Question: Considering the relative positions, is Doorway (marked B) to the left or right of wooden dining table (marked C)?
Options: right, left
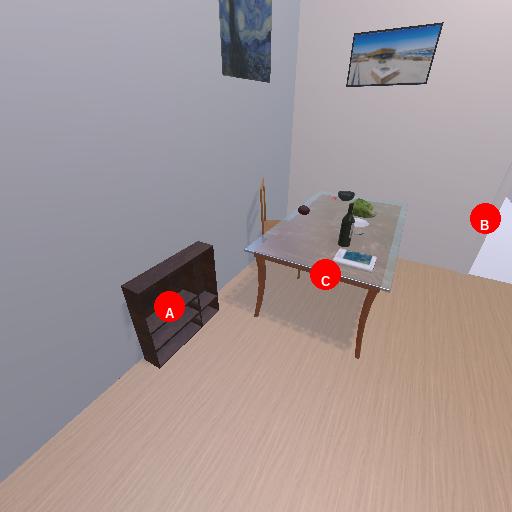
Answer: right